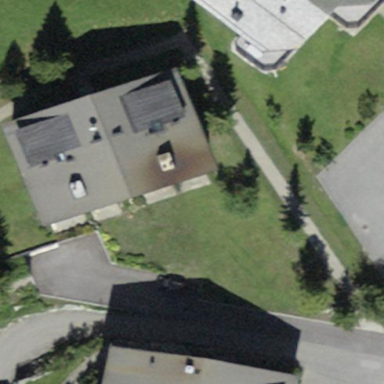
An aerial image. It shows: Building with gabled roof oriented across its structure.